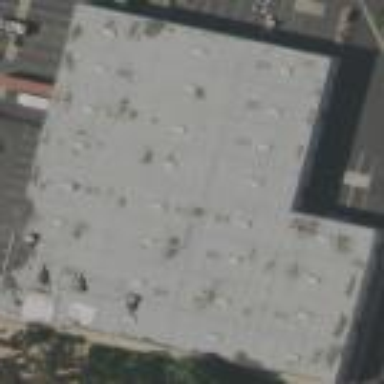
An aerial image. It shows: Warehouse building.